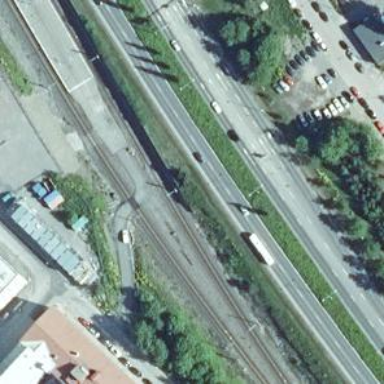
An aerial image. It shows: Railway level crossing.